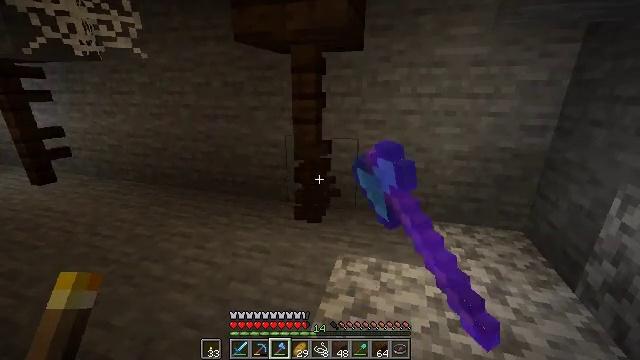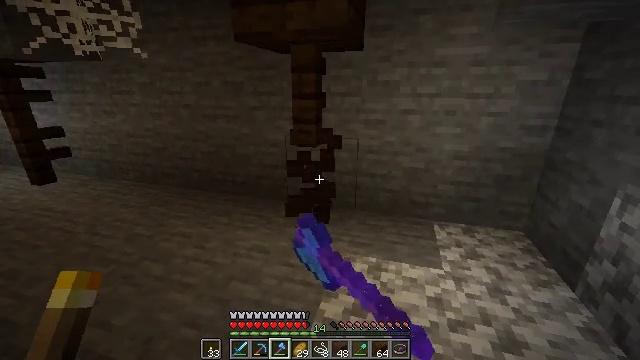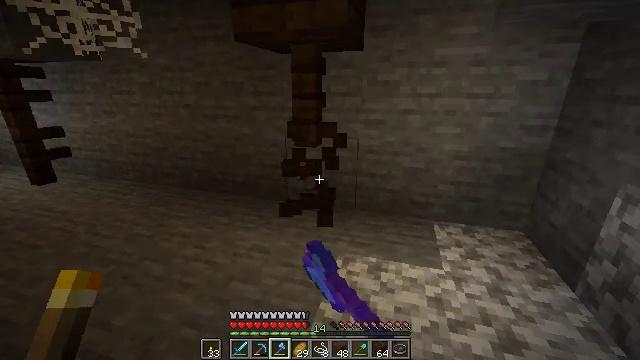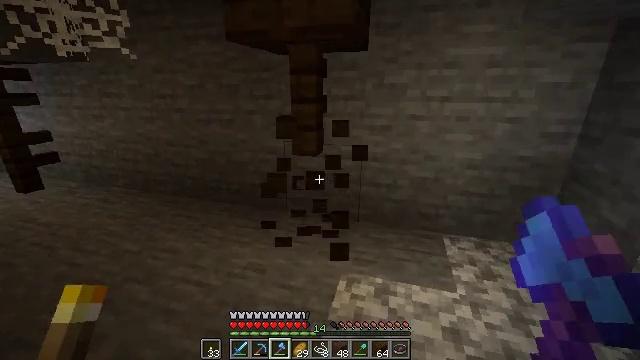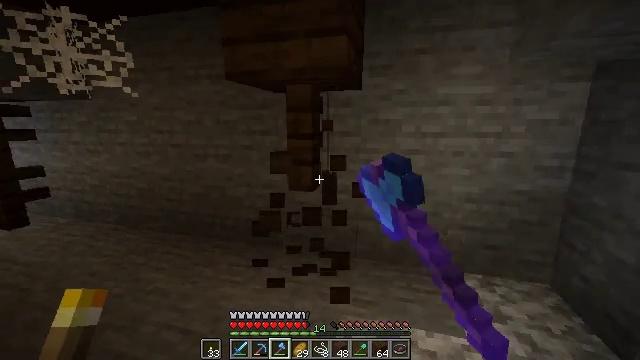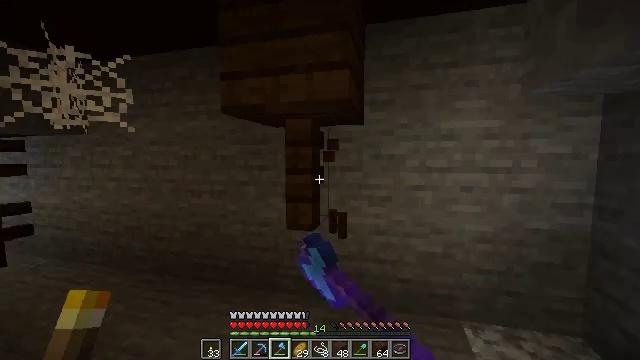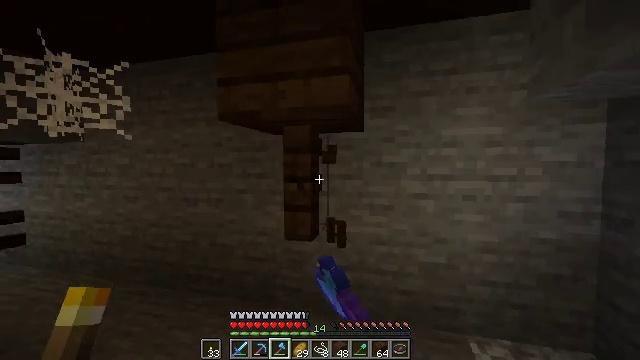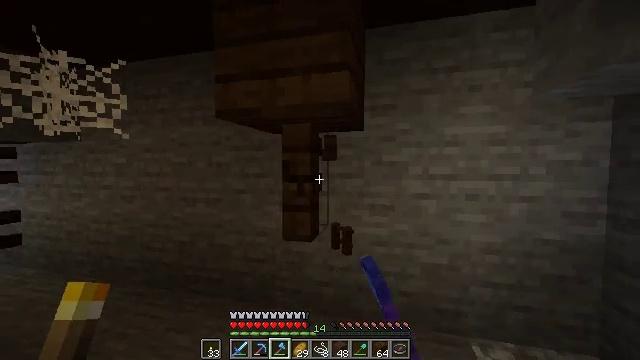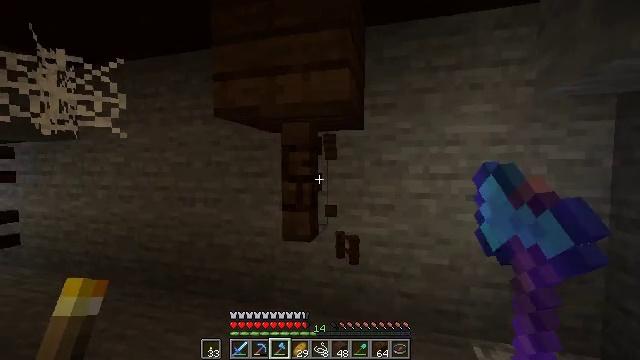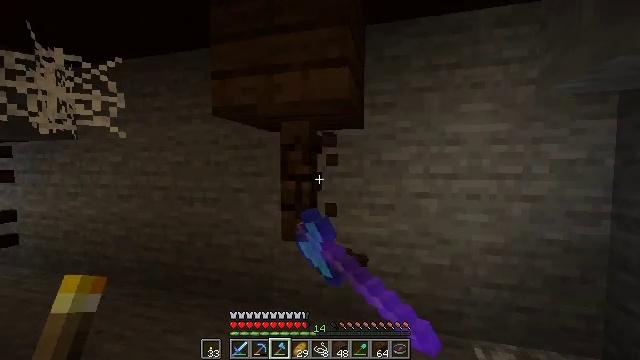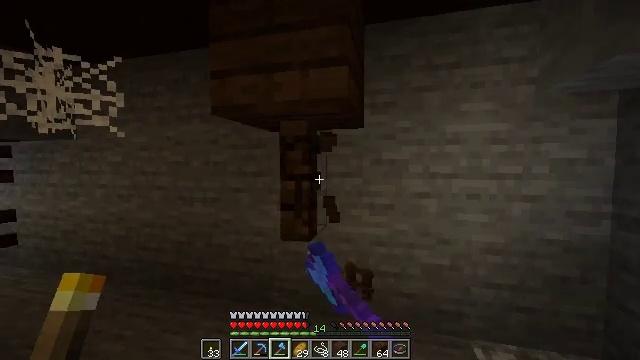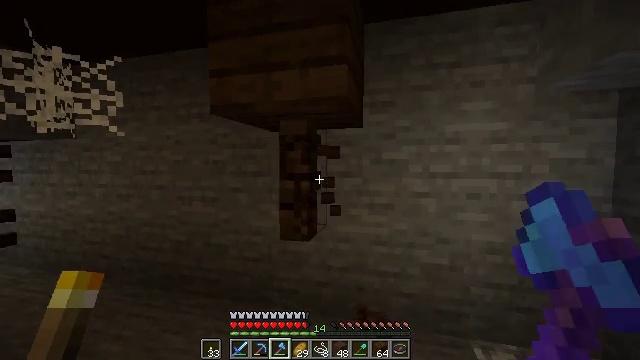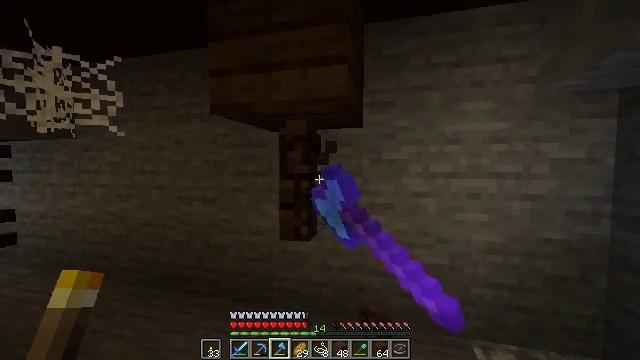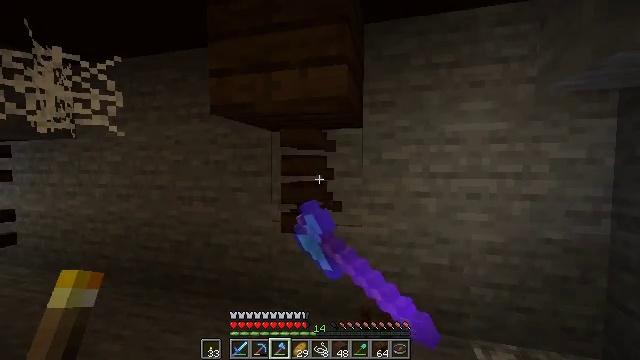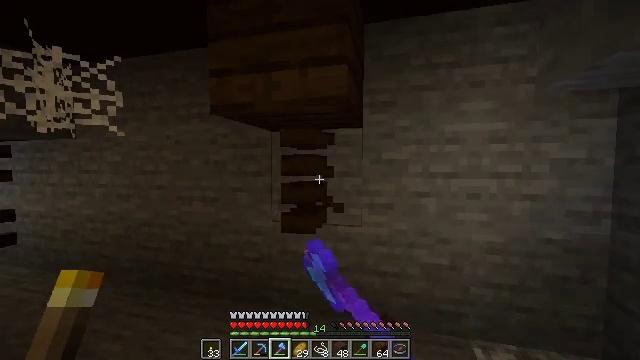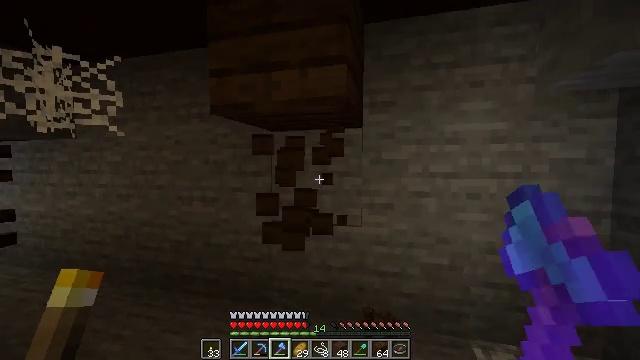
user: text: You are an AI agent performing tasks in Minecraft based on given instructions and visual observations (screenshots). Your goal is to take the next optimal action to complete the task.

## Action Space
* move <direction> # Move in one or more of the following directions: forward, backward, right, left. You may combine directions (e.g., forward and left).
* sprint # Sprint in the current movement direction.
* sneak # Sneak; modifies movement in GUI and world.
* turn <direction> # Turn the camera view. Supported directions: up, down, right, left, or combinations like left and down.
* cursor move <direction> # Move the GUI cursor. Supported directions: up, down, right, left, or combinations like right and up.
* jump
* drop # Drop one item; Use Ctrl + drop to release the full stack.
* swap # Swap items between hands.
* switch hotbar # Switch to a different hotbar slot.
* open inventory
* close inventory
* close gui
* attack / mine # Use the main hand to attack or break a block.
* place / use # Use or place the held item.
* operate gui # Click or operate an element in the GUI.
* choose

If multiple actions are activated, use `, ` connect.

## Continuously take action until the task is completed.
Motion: motion action
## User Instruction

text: Break the dark oak fence to pick it up.
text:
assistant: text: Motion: attack / mine
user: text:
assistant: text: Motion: move forward, attack / mine
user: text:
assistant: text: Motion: move forward, attack / mine
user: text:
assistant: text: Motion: move forward, turn up, attack / mine
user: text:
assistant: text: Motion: turn up, attack / mine
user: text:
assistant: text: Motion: turn up, attack / mine
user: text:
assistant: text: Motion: attack / mine
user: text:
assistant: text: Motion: attack / mine
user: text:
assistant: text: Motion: attack / mine
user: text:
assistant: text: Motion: attack / mine
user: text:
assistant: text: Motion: attack / mine
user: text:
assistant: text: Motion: attack / mine
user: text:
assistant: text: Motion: attack / mine
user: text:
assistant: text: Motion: attack / mine
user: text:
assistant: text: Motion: attack / mine
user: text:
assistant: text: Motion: attack / mine
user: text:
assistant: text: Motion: turn up, attack / mine
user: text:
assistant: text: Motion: attack / mine